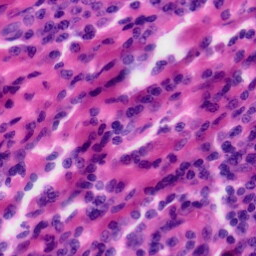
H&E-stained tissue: Tonsil